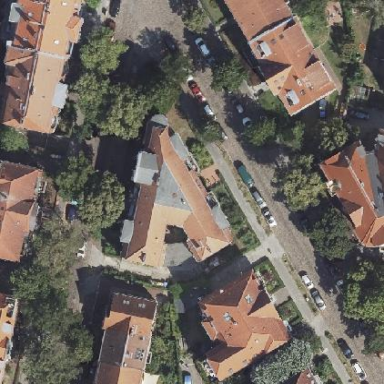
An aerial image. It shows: Residential building with gambrel roof shape.